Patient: sex F, age 60
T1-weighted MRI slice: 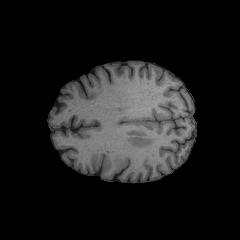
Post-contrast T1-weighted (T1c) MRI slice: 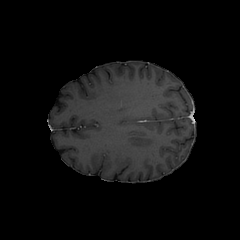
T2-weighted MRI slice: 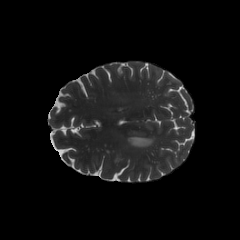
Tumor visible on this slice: yes
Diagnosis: Glioblastoma, IDH-wildtype
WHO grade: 4